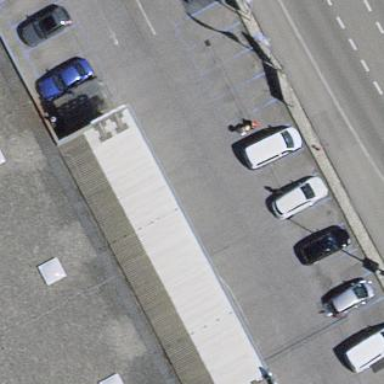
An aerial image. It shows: Parking available on the street side.